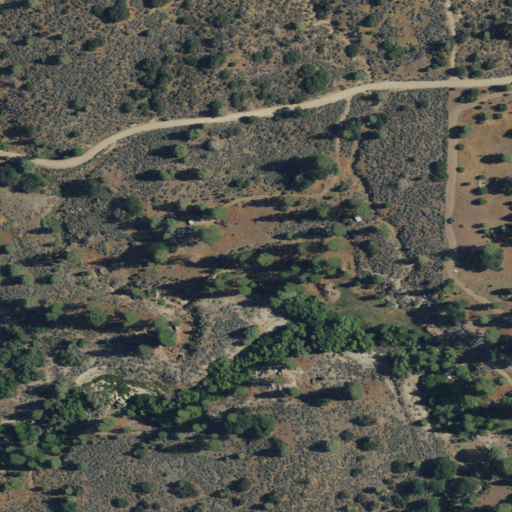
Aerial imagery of plain(s) in California named Wagy Flat containing shrub and grassland